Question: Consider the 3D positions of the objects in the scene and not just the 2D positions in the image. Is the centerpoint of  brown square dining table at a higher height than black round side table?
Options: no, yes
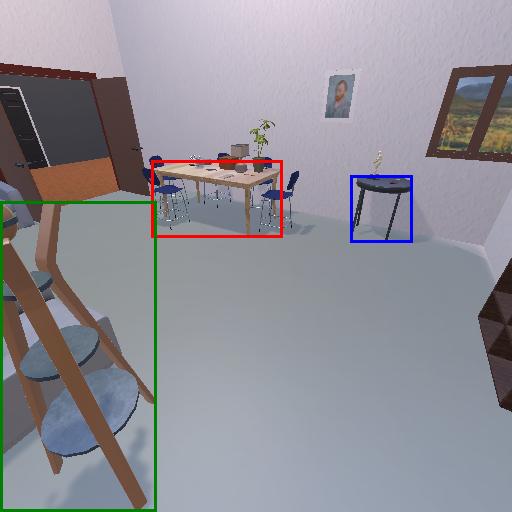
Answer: no